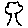
Label: tree